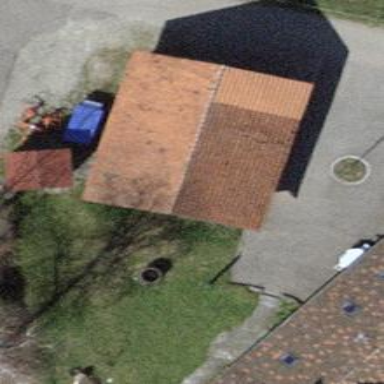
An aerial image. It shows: View of roof of building.